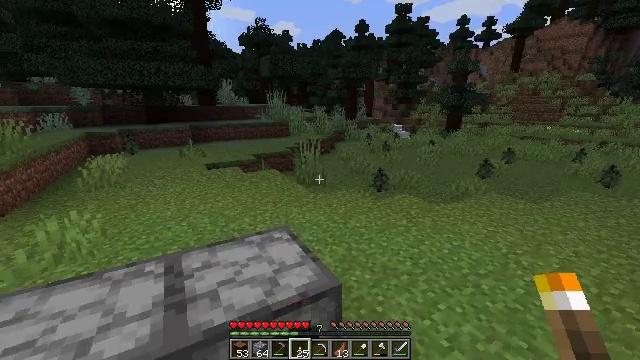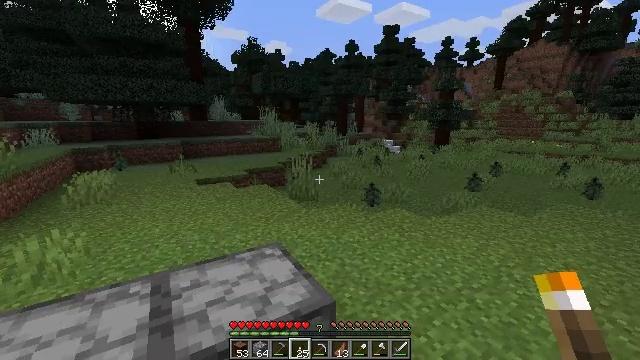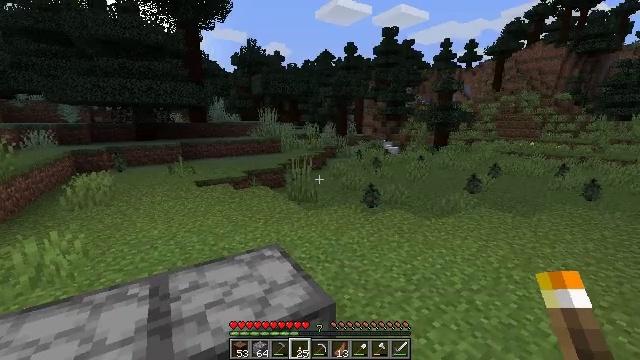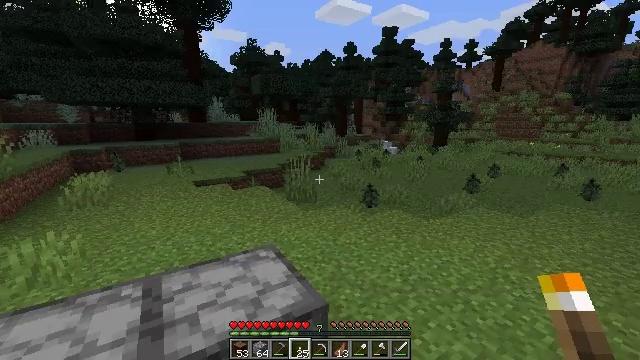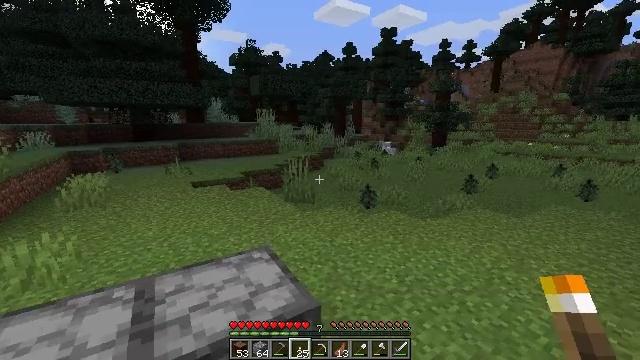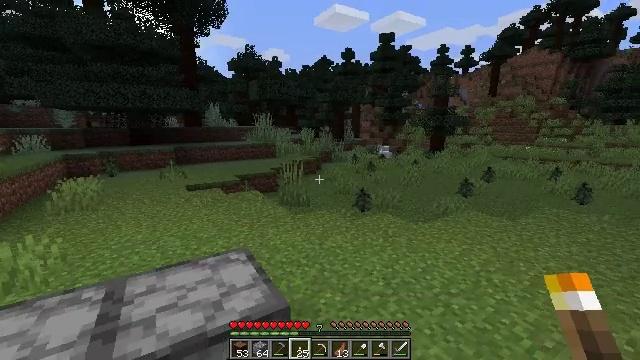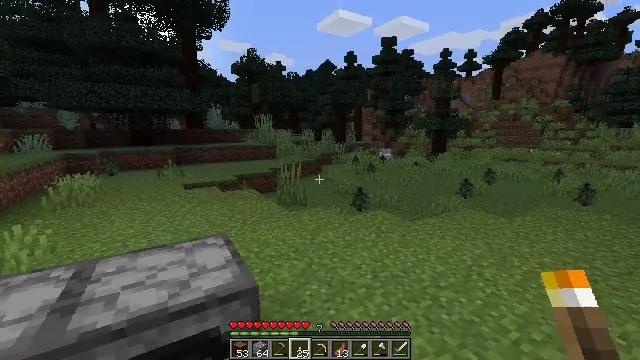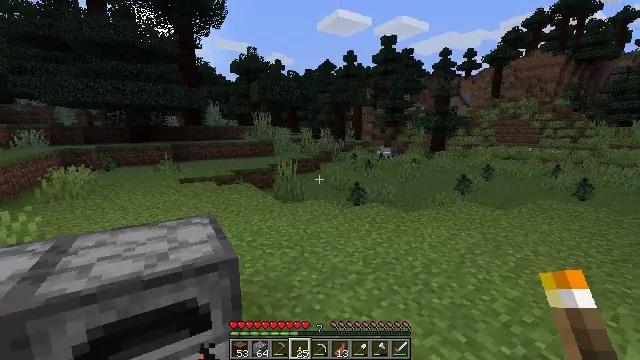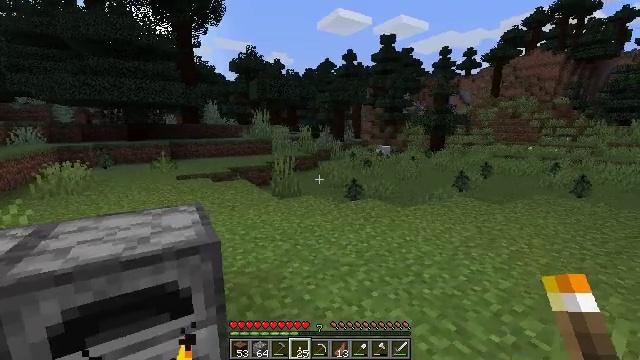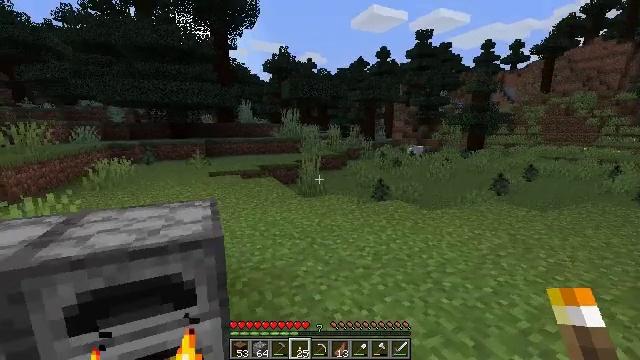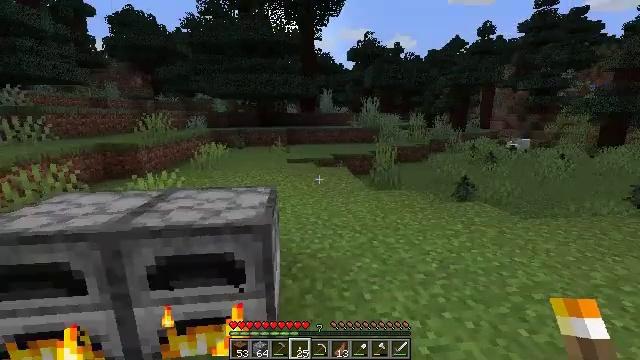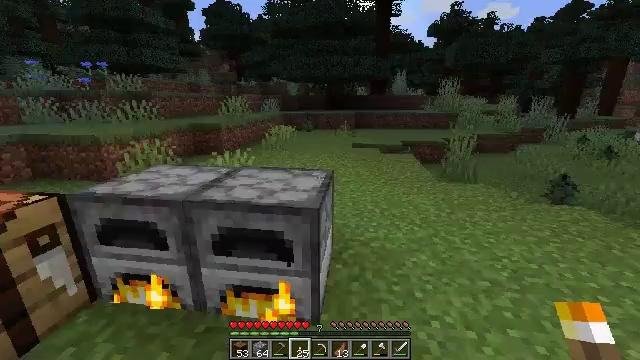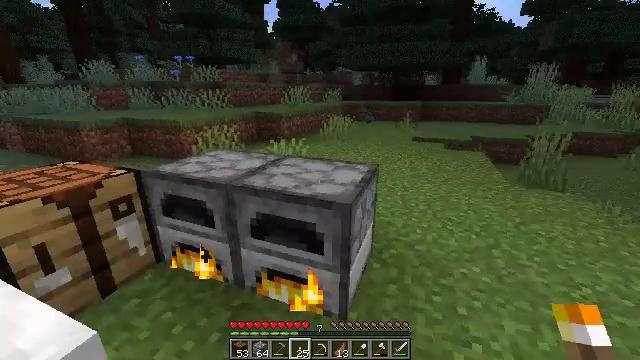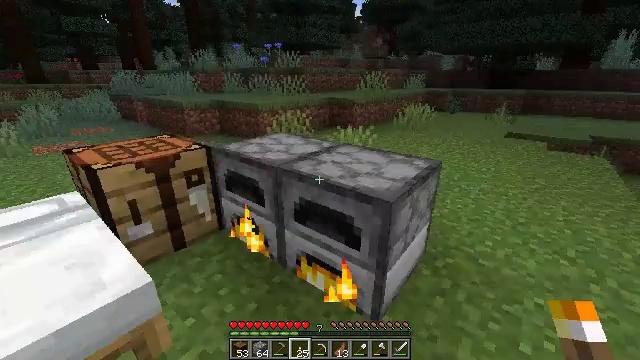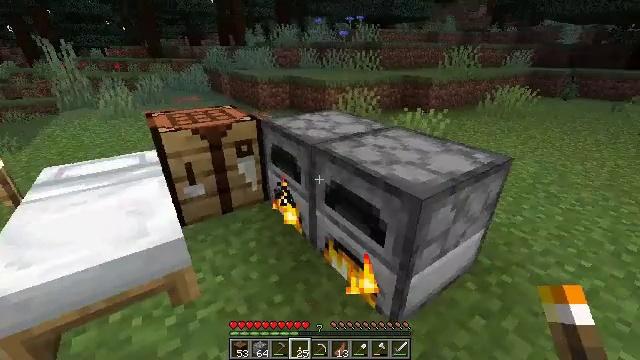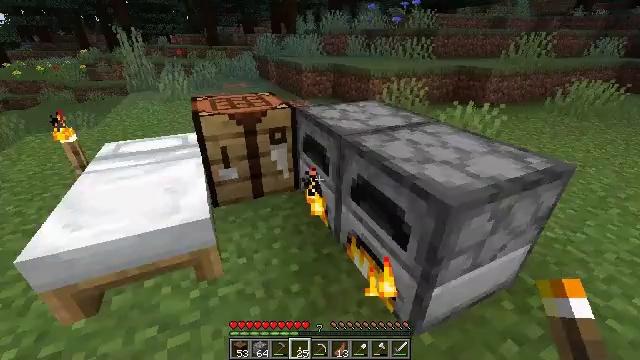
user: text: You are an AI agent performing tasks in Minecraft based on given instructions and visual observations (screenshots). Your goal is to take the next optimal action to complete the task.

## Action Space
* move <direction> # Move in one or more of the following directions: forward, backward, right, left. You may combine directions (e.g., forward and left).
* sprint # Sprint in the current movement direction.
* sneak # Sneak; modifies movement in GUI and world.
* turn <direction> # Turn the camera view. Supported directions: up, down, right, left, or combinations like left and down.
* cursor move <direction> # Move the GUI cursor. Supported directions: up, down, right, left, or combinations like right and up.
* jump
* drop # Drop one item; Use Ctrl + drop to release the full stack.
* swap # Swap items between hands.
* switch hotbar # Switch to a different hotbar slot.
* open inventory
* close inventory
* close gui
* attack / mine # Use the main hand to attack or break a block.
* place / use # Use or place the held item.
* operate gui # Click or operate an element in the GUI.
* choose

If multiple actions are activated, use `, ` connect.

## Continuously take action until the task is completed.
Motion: motion action
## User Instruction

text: Collect fern using your hands.
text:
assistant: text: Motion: turn right and up
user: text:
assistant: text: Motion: no_op
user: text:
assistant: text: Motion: move right
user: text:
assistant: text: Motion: move right
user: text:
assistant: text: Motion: move right
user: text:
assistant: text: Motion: move right
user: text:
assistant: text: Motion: move right
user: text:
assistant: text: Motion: move right
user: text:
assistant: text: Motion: move forward and move right, turn left
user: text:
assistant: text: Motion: move forward and move right, turn left and down
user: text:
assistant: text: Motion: move forward and move right, turn left and down
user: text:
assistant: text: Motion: move forward and move right, turn left and down
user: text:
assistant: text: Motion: move forward and move right, turn left and down
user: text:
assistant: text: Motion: move forward and move right, turn left and down
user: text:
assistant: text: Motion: move forward, turn left and down
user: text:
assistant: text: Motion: move forward, turn left
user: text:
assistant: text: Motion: move forward, turn left and down
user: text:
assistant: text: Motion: move forward
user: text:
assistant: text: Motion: move forward, turn left
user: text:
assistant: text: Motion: turn left and down
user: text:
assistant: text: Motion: turn left and down
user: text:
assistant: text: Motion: turn left and down
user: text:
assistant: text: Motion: turn left
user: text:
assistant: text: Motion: move forward
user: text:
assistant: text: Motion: move forward
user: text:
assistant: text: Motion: move forward
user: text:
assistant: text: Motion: move forward, turn down
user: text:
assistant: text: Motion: turn down
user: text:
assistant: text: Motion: turn down
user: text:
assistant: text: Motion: no_op